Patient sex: M
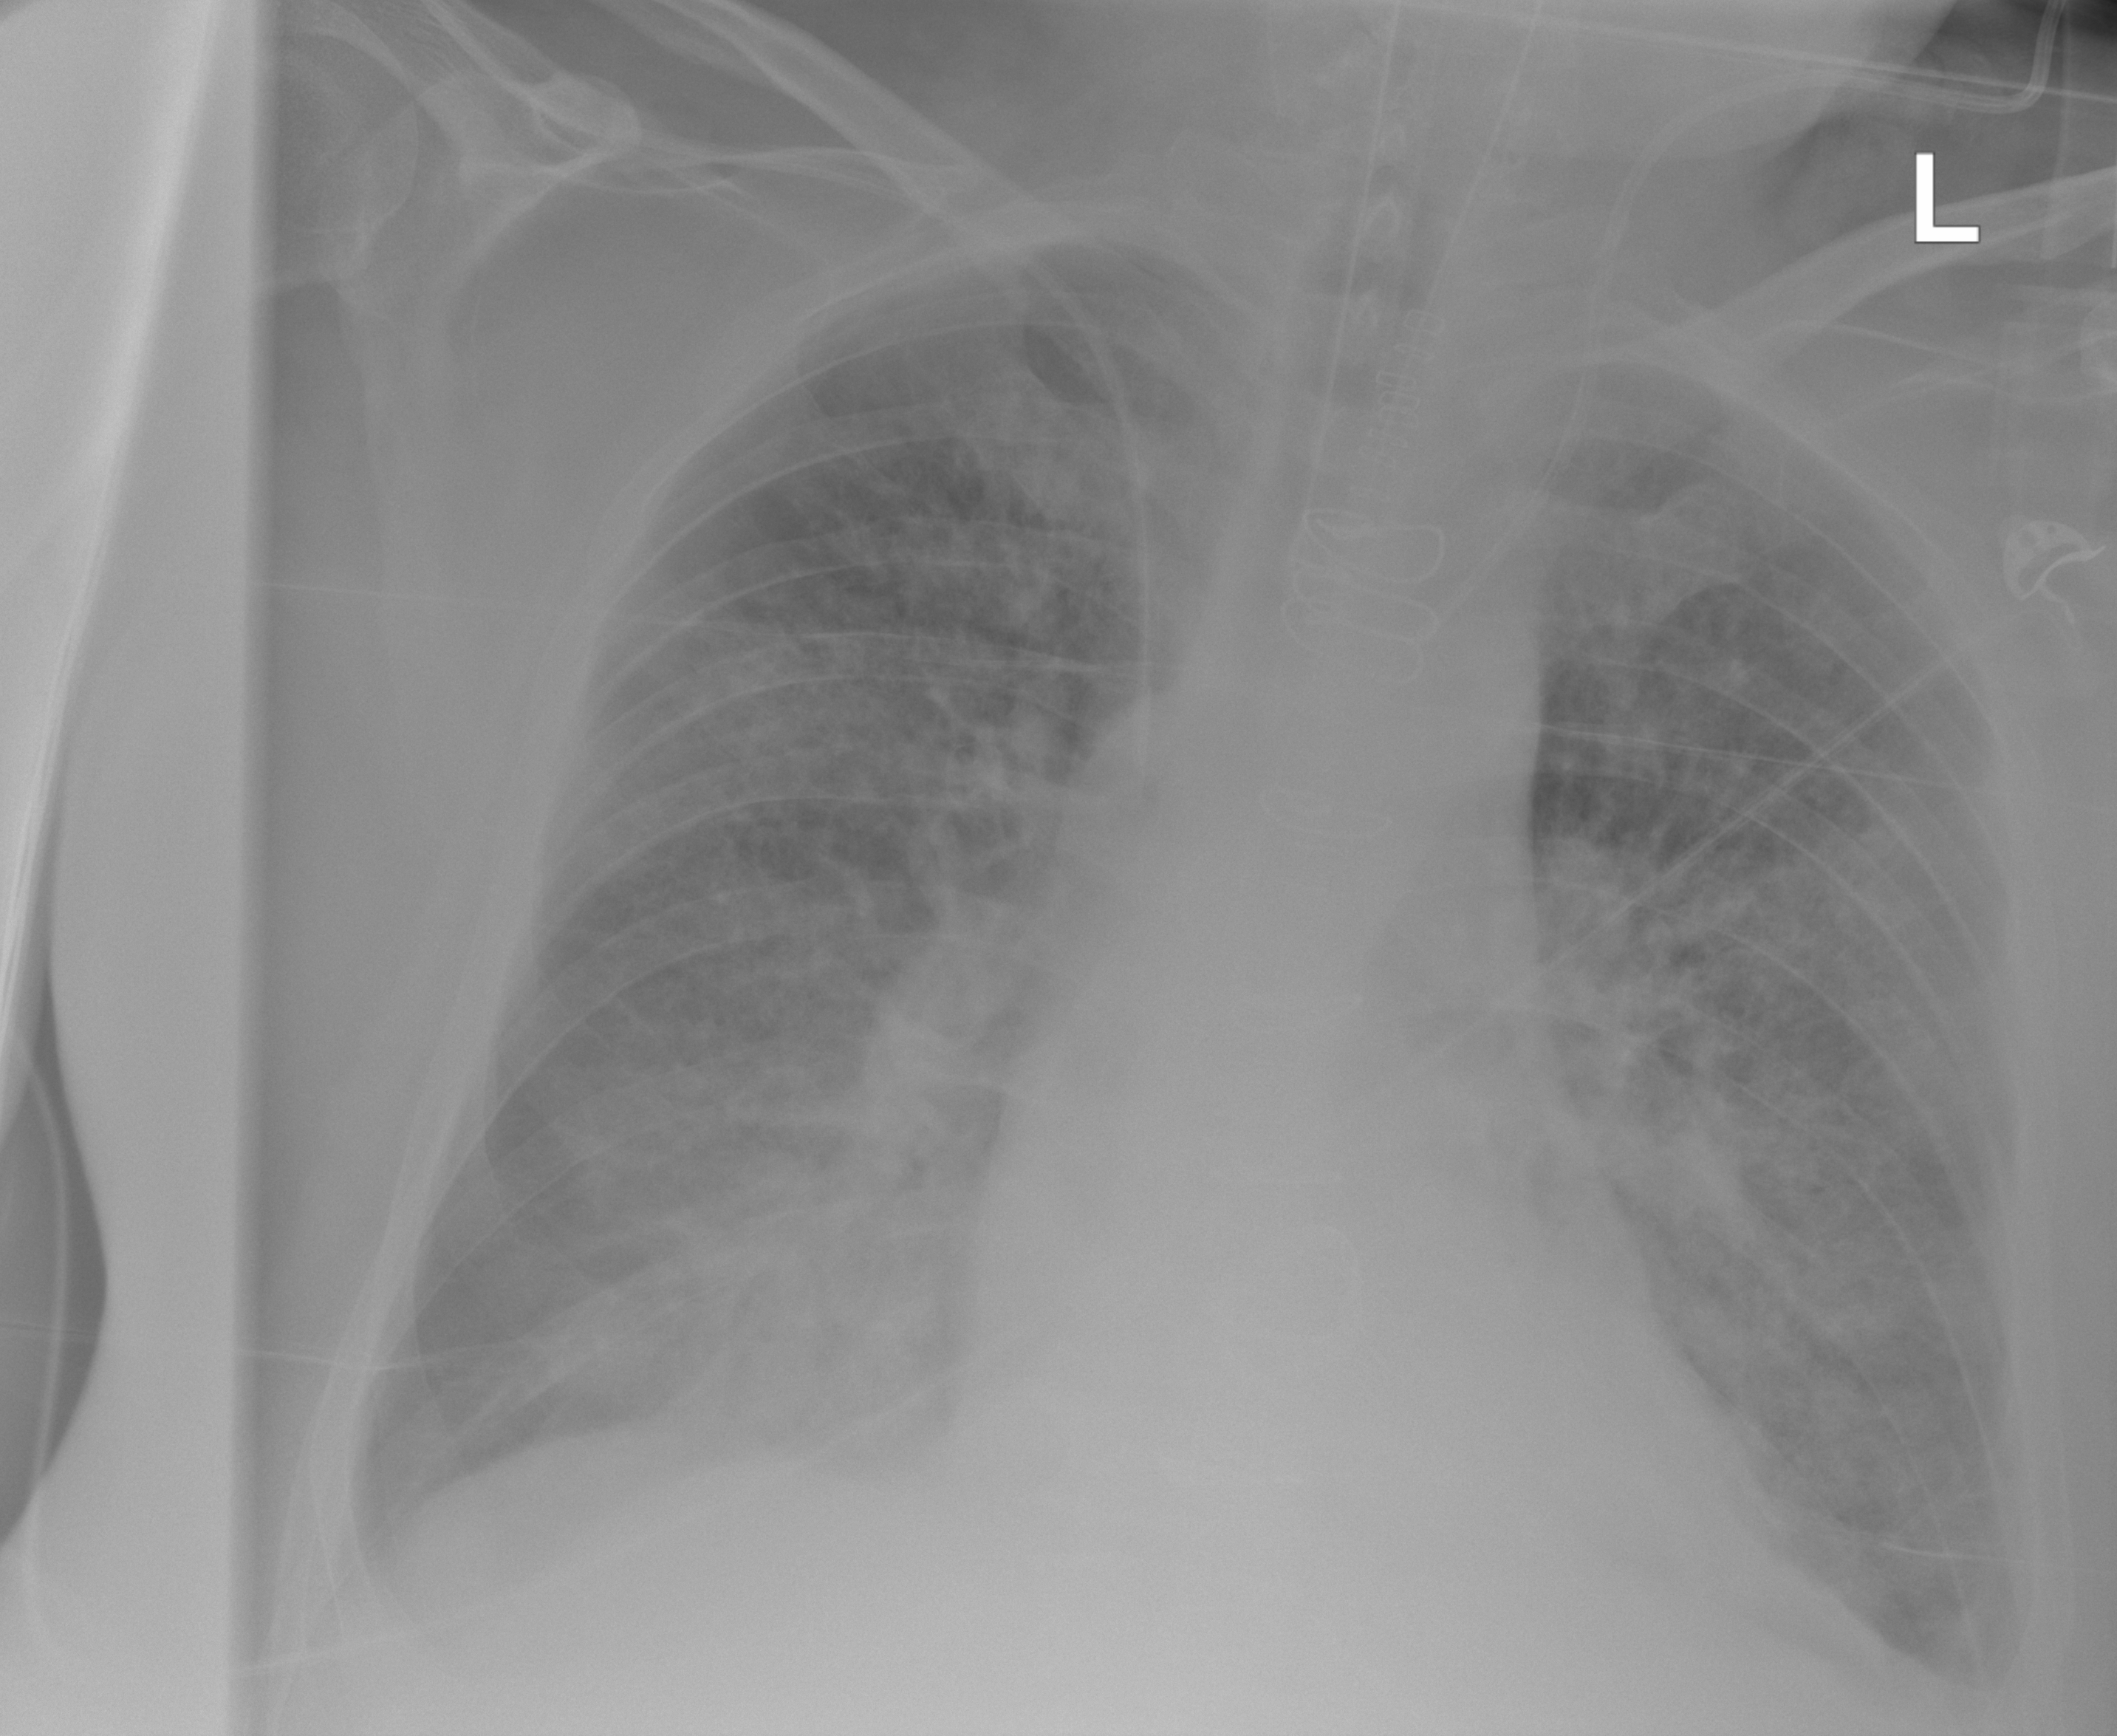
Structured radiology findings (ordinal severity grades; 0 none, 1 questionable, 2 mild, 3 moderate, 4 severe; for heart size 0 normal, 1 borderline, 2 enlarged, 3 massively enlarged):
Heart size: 1
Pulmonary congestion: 2
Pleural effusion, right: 2
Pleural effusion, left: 2
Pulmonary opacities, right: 3
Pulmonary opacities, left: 3
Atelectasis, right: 2
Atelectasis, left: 2